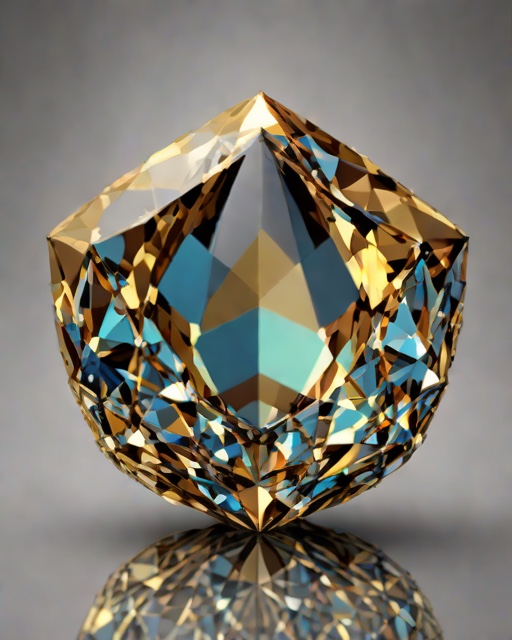
Category: Thank You